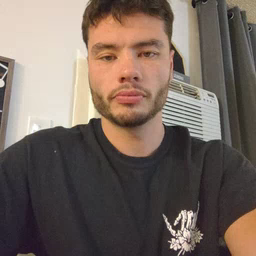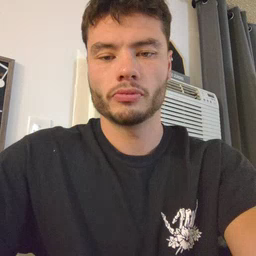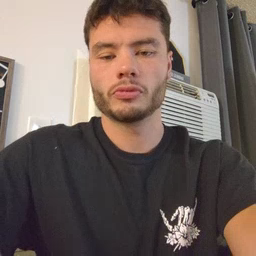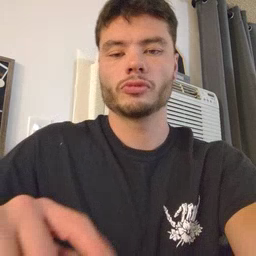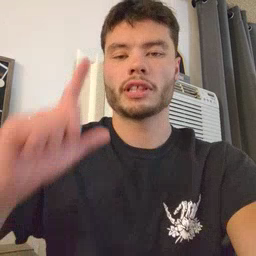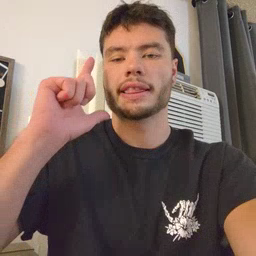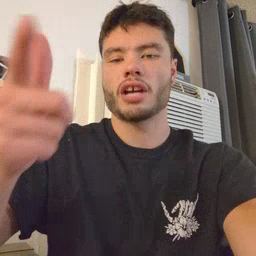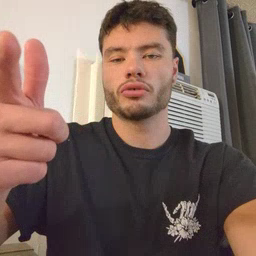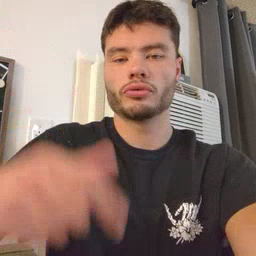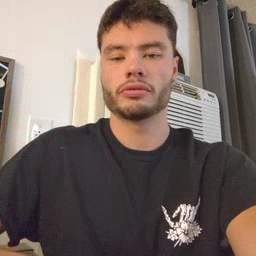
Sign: later